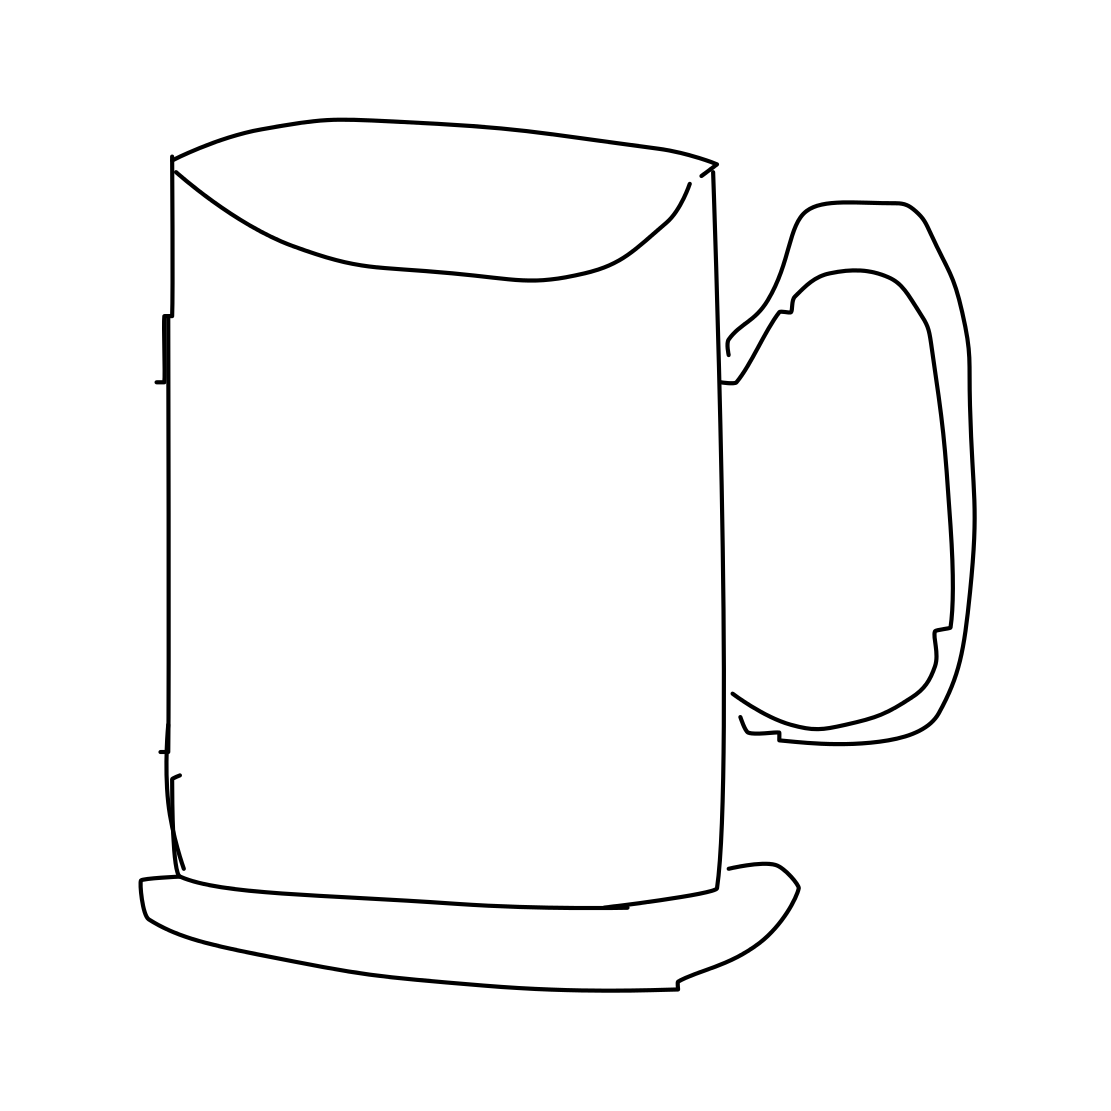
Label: beer-mug